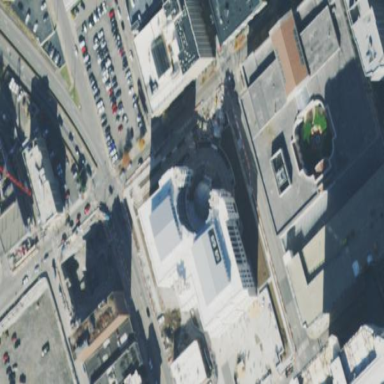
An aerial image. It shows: Courthouse building.